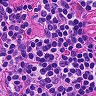
Metastatic tissue present: no